Interaction volume radius: 5 \u00c5
Interaction volume height: 10 \u00c5
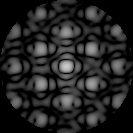
Disorder parameter: 0.2177